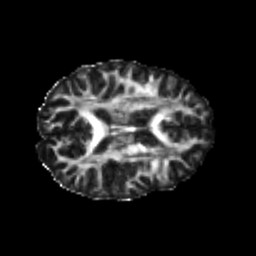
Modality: FA
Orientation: axial
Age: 26
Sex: female
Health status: healthy
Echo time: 0.074 s